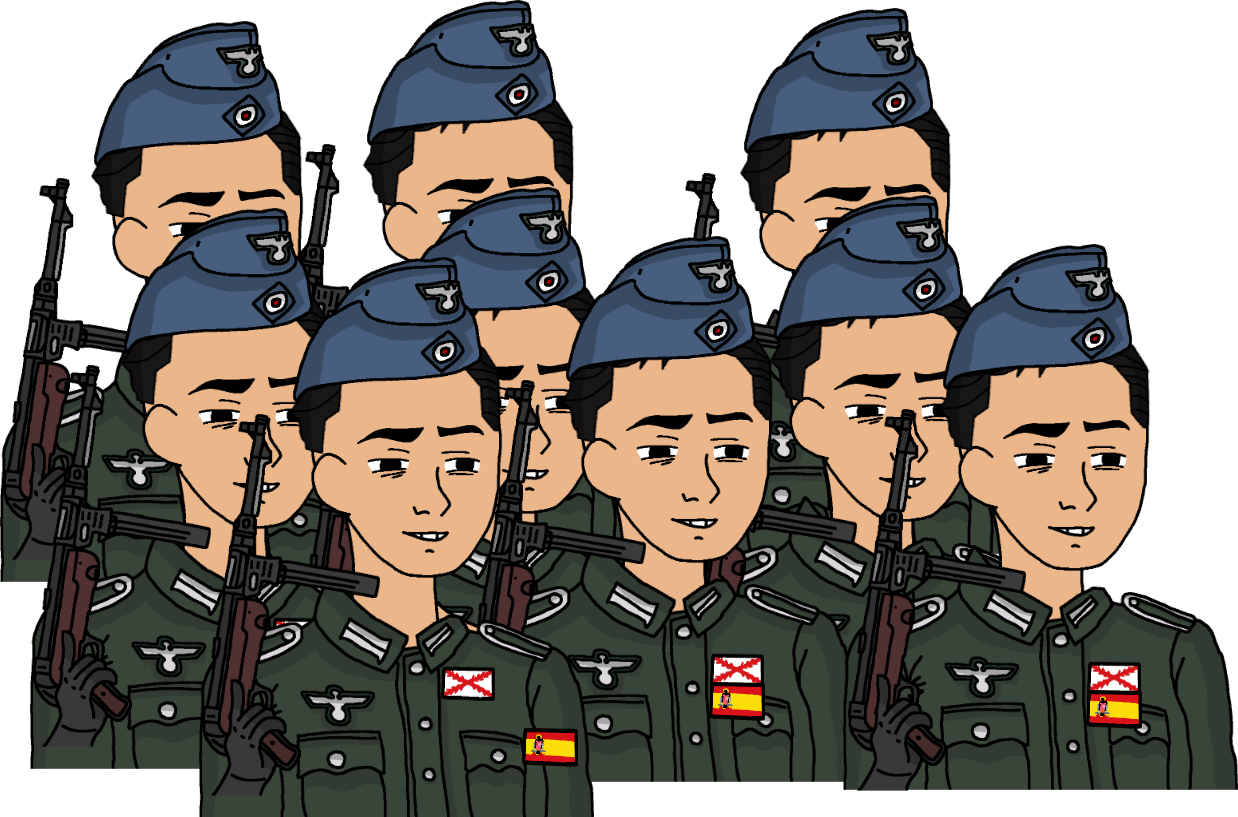
Label: 5_Twinkjak